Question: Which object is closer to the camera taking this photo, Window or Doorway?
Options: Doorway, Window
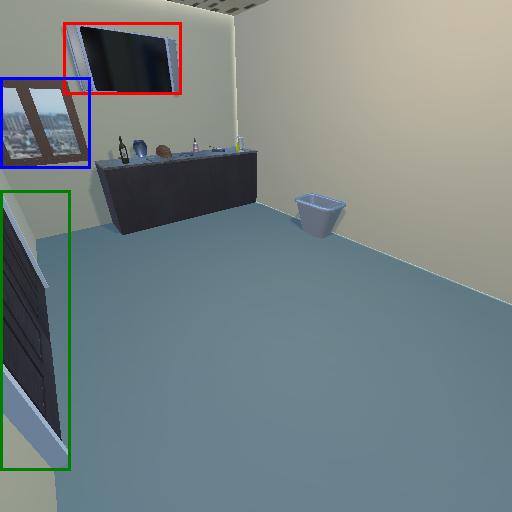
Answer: Doorway